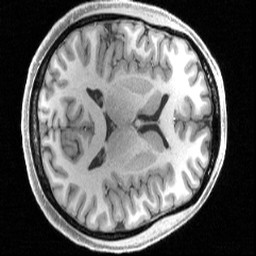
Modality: T1w
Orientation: axial
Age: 26
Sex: female
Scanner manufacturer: siemens
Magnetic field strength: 3 T
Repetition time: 2.4 s
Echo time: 0.00231 s